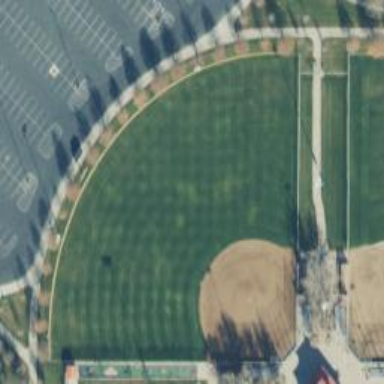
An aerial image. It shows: Baseball pitch for leisure land activities.